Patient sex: M
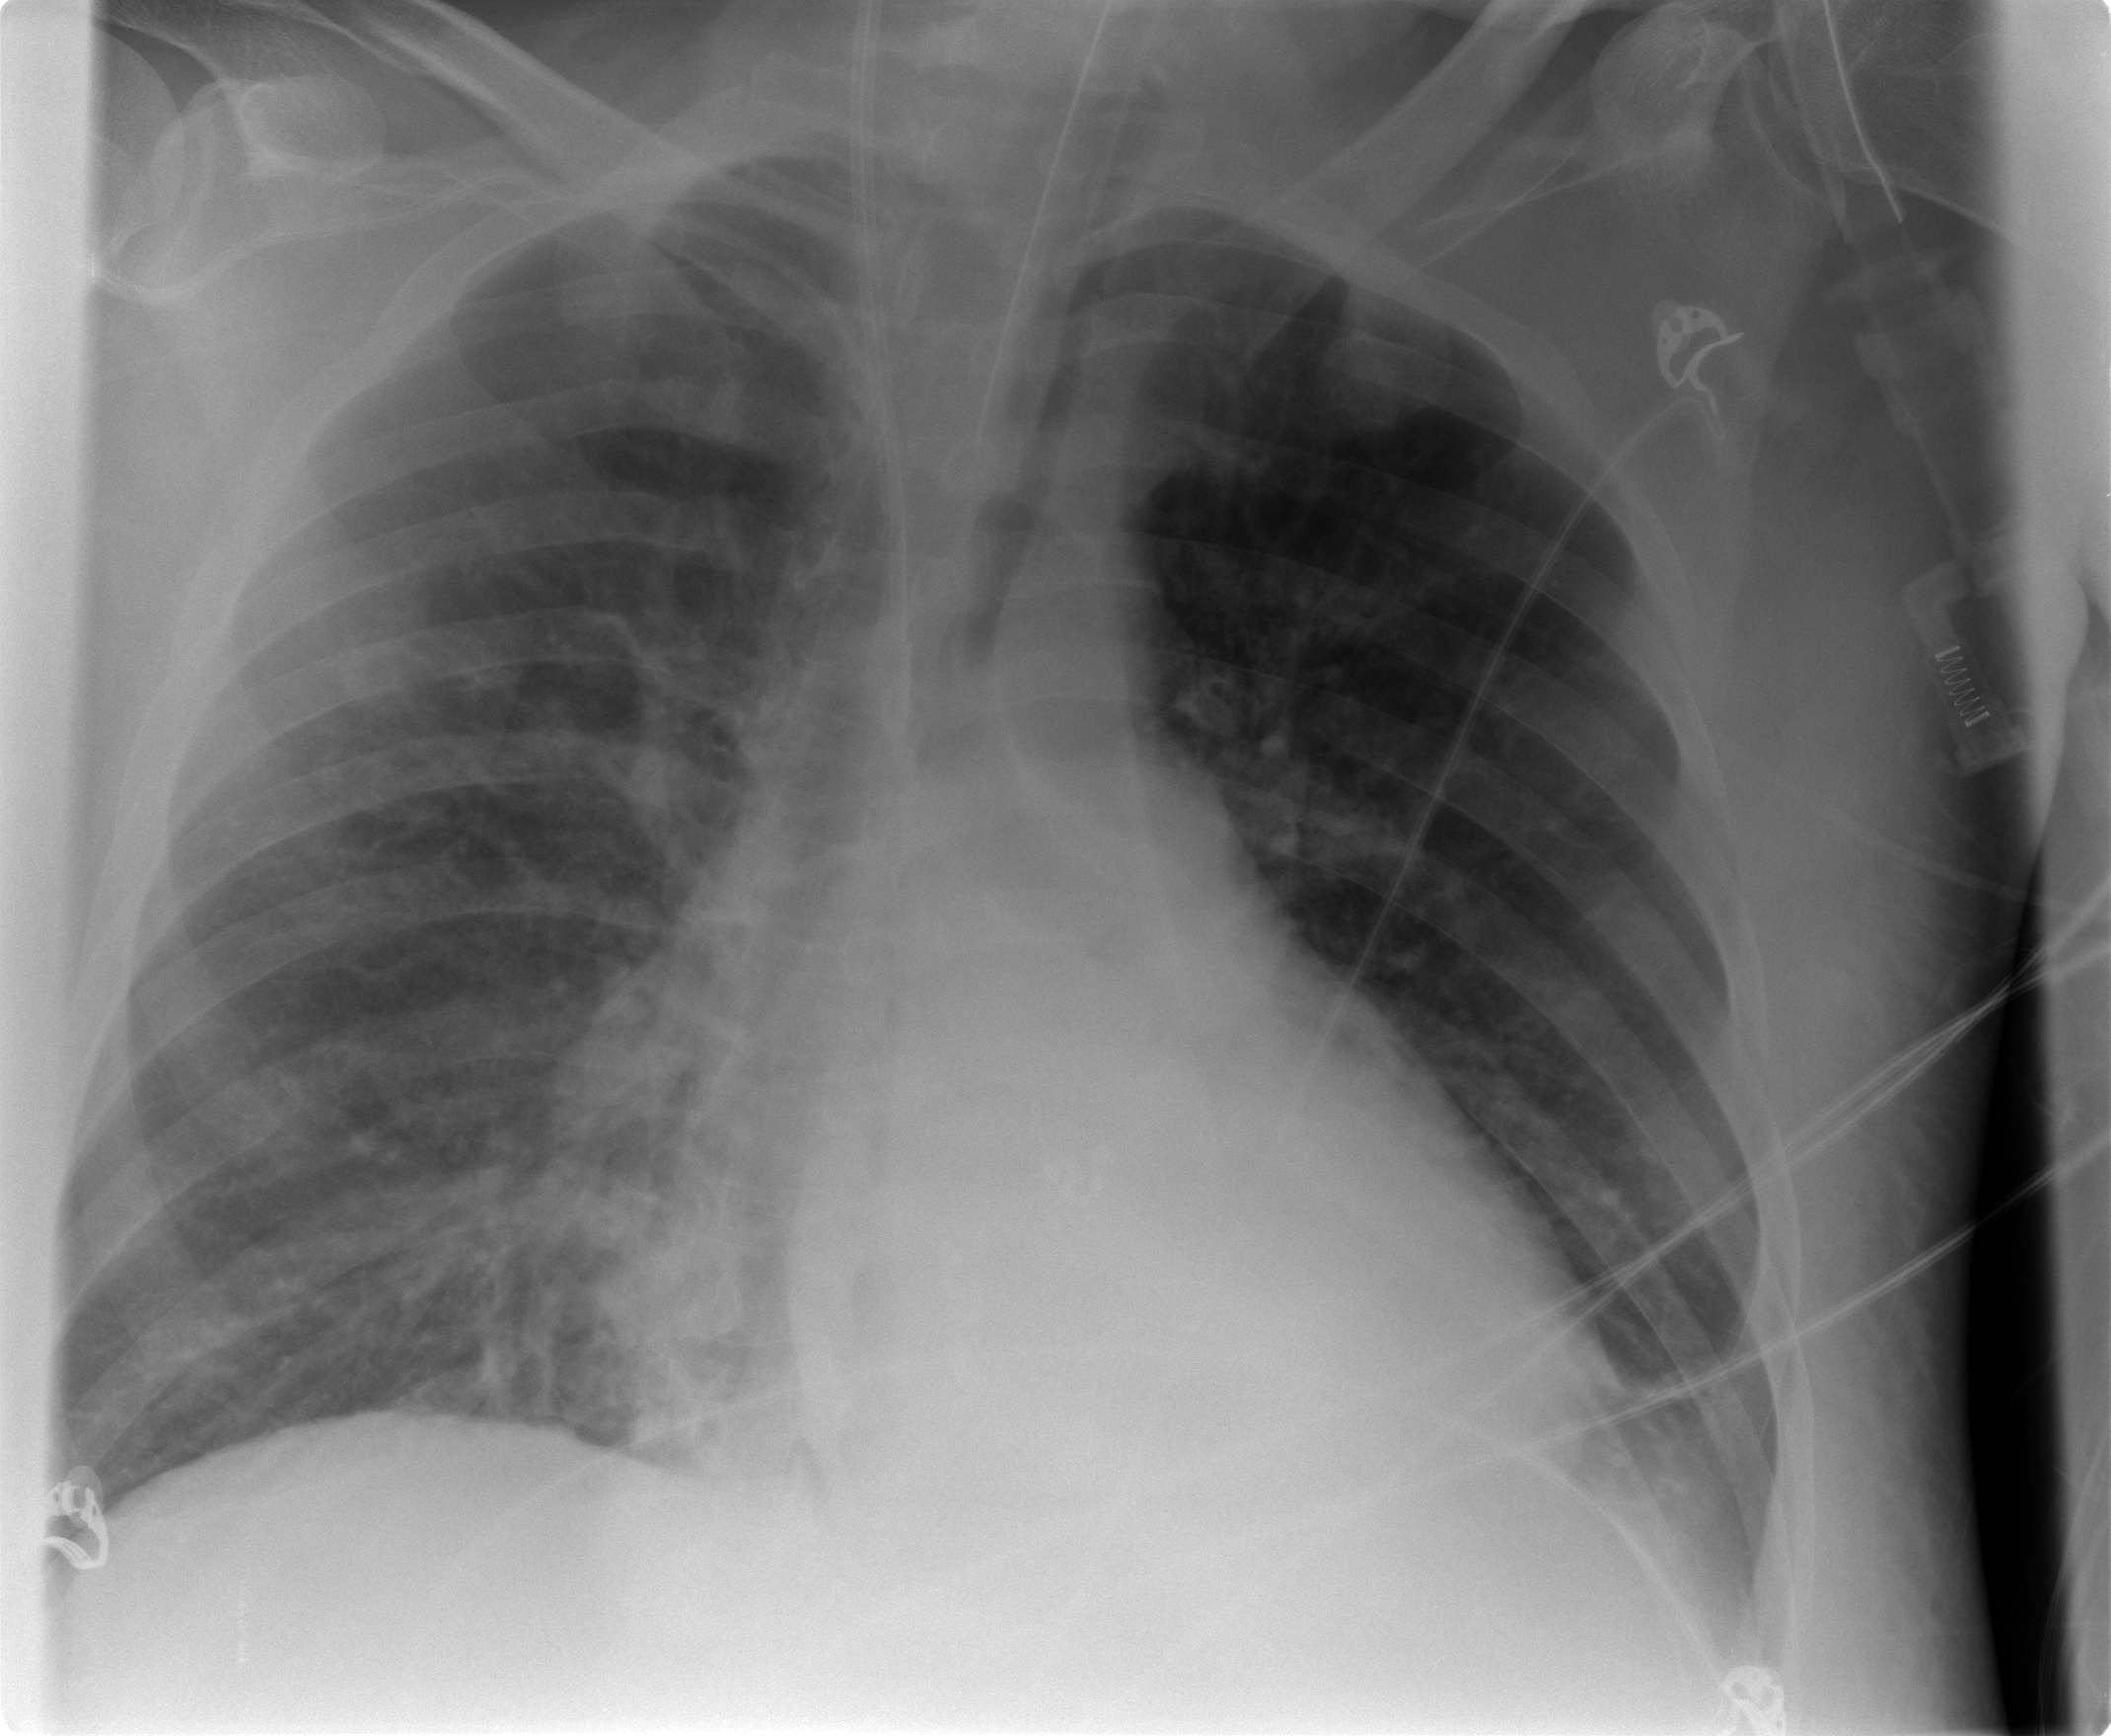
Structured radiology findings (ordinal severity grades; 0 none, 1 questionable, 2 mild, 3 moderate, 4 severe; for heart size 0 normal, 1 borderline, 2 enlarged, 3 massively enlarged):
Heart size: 0
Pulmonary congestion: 1
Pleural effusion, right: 0
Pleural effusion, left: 2
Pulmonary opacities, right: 2
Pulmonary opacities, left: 0
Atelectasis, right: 2
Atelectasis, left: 2